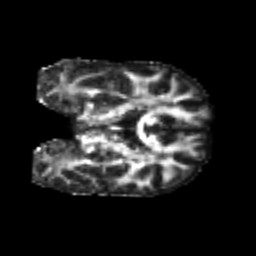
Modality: FA
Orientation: coronal
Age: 24
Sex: male
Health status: healthy
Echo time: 0.074 s